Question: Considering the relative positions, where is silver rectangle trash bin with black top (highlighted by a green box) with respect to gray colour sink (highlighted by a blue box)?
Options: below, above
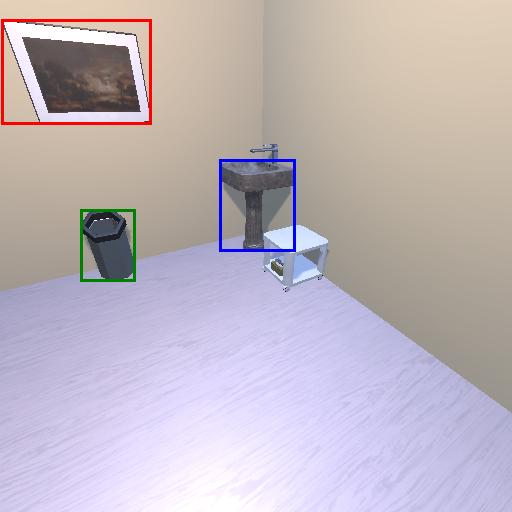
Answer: below